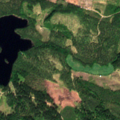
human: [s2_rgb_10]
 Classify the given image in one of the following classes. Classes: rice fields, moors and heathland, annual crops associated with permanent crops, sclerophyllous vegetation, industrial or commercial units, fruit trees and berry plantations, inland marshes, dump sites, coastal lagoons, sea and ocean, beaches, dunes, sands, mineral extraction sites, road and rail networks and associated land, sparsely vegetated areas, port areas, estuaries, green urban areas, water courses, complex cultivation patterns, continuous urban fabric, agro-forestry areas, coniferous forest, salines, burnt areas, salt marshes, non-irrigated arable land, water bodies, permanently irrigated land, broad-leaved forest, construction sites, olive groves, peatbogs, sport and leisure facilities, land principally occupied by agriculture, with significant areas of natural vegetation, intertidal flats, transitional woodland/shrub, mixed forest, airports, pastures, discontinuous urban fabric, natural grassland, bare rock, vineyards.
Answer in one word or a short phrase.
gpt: coniferous forest, mixed forest, transitional woodland/shrub, water bodies